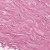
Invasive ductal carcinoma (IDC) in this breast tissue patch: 0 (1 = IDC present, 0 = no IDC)